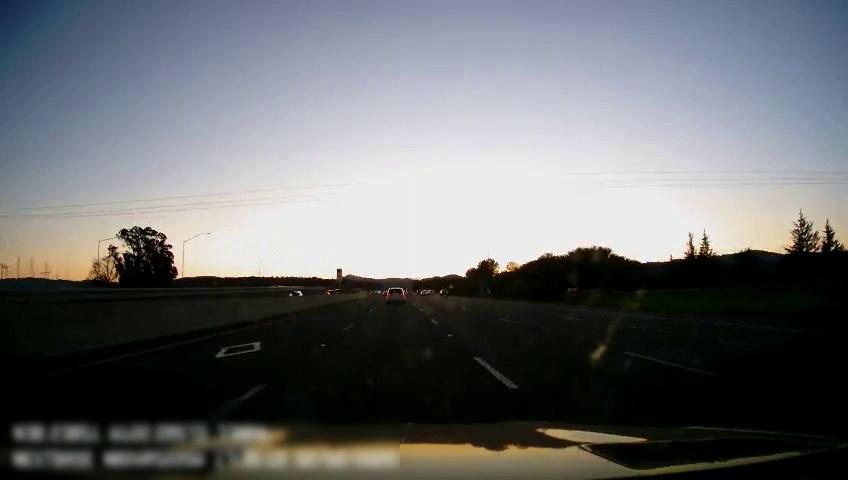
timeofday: Dusk/Dawn/Twilight
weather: Sunny
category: Drivable Space
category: Vehicles | SUV
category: Vehicles | SUV
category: Lanes | Alternate Lane
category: Lanes | Current Lane
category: Lanes | Current Lane
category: Lanes | Alternate Lane
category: Lanes | Alternate Lane
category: Lanes | Alternate Lane